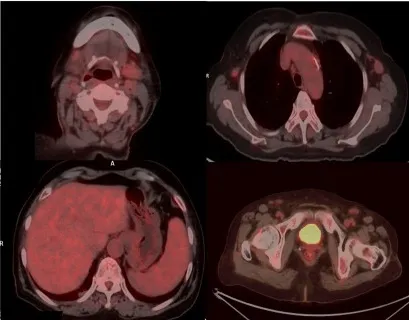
The final PET-CT and enhanced CT evaluation of the patient. (A) The final PET-CT evaluation showed complete metabolism remission after eight cycles of tislelizumab and lenalidomide.
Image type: radiology (pet)